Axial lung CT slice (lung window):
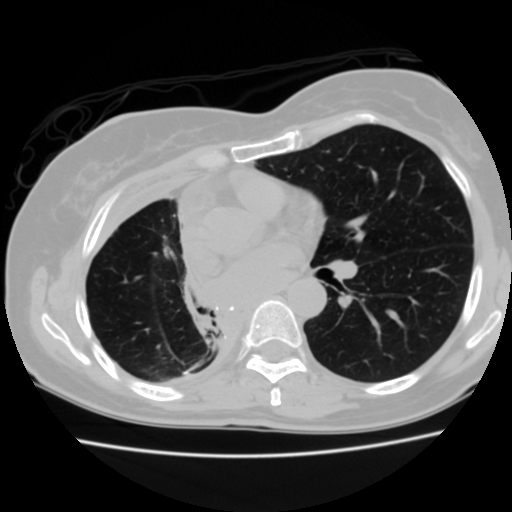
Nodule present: no